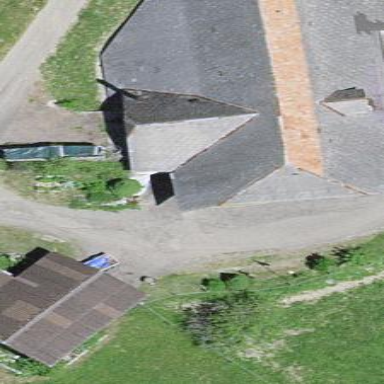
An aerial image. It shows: Farm building.